Interaction volume radius: 5 \u00c5
Interaction volume height: 15 \u00c5
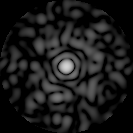
Disorder parameter: 0.8787